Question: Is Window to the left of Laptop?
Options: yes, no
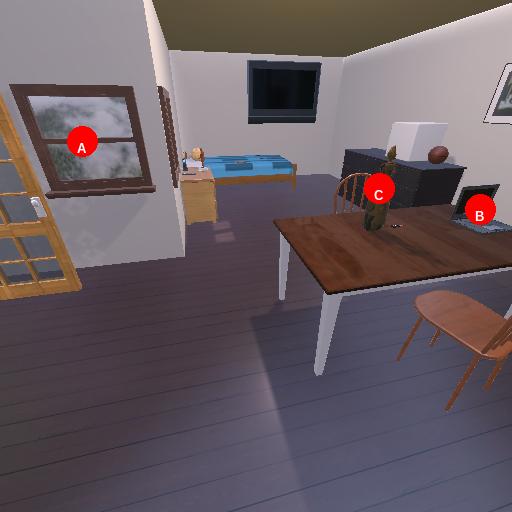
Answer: yes